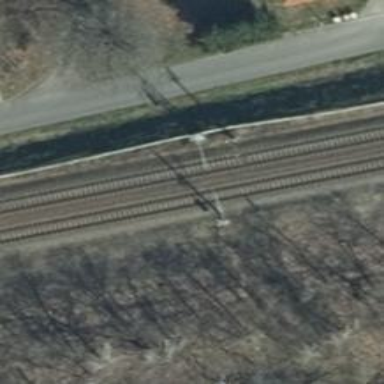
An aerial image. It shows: Railway signal.